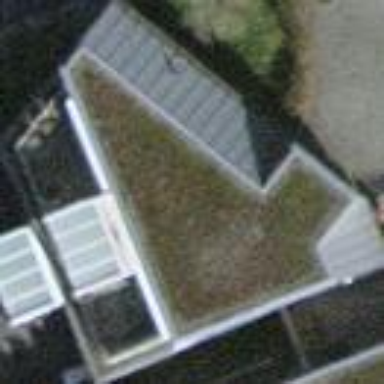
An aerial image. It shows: Detached building.